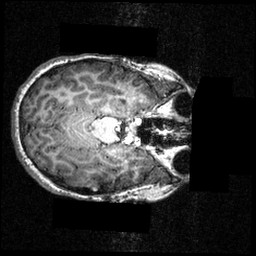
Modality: T1w
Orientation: axial
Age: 12
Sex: female
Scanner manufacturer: siemens
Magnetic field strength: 3.951 T
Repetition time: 1.5 s
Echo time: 0.00335 s